Field crop: maize
Growth stage: 2
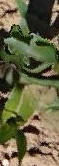
Species: maize